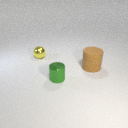
small green metal cylinder in front of large brown rubber cylinder